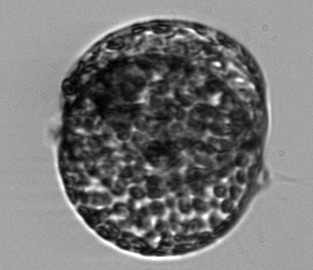
Label: Coscinodiscus